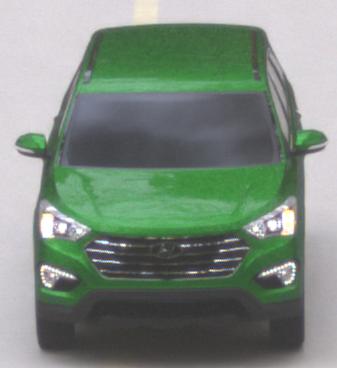
Make: Hyundai
Model: Santa Fe 2.4 GDI
Detailed model: Santa Fe (DM)
Model produced from: 2017/08
Model produced until: 2018/01
Doors: 5
Color: green
Road condition: dry road
Daytime: morning or afternoon
Contrast: low contrast